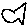
Label: fish